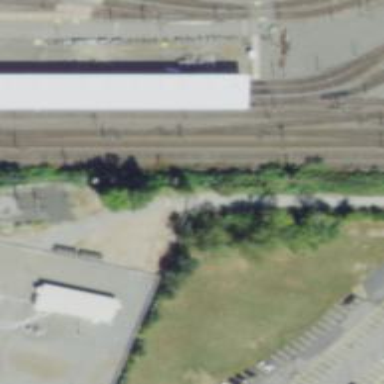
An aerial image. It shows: Light rail yard with electrified contact lines.